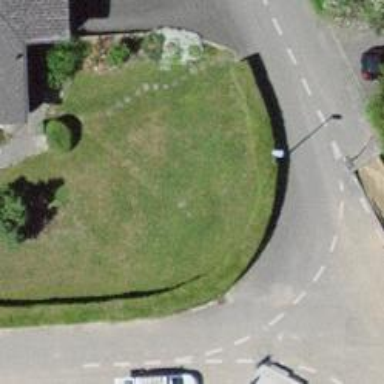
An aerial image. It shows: Hedge acting as barrier.